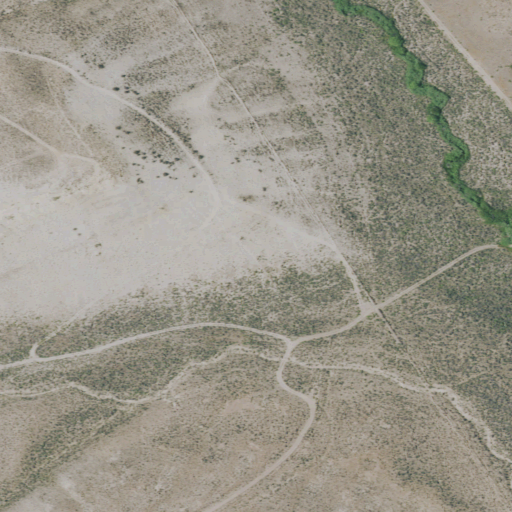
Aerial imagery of valley in Oregon named Dry Draw containing only shrub